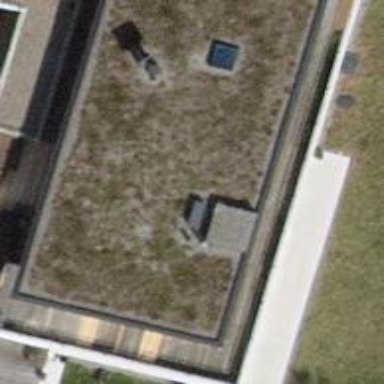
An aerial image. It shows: Building with apartments and flat roof.